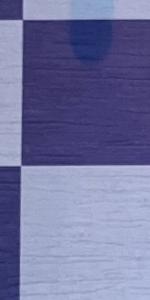
Label: Empty